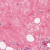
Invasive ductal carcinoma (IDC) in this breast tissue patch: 0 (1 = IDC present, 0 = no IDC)